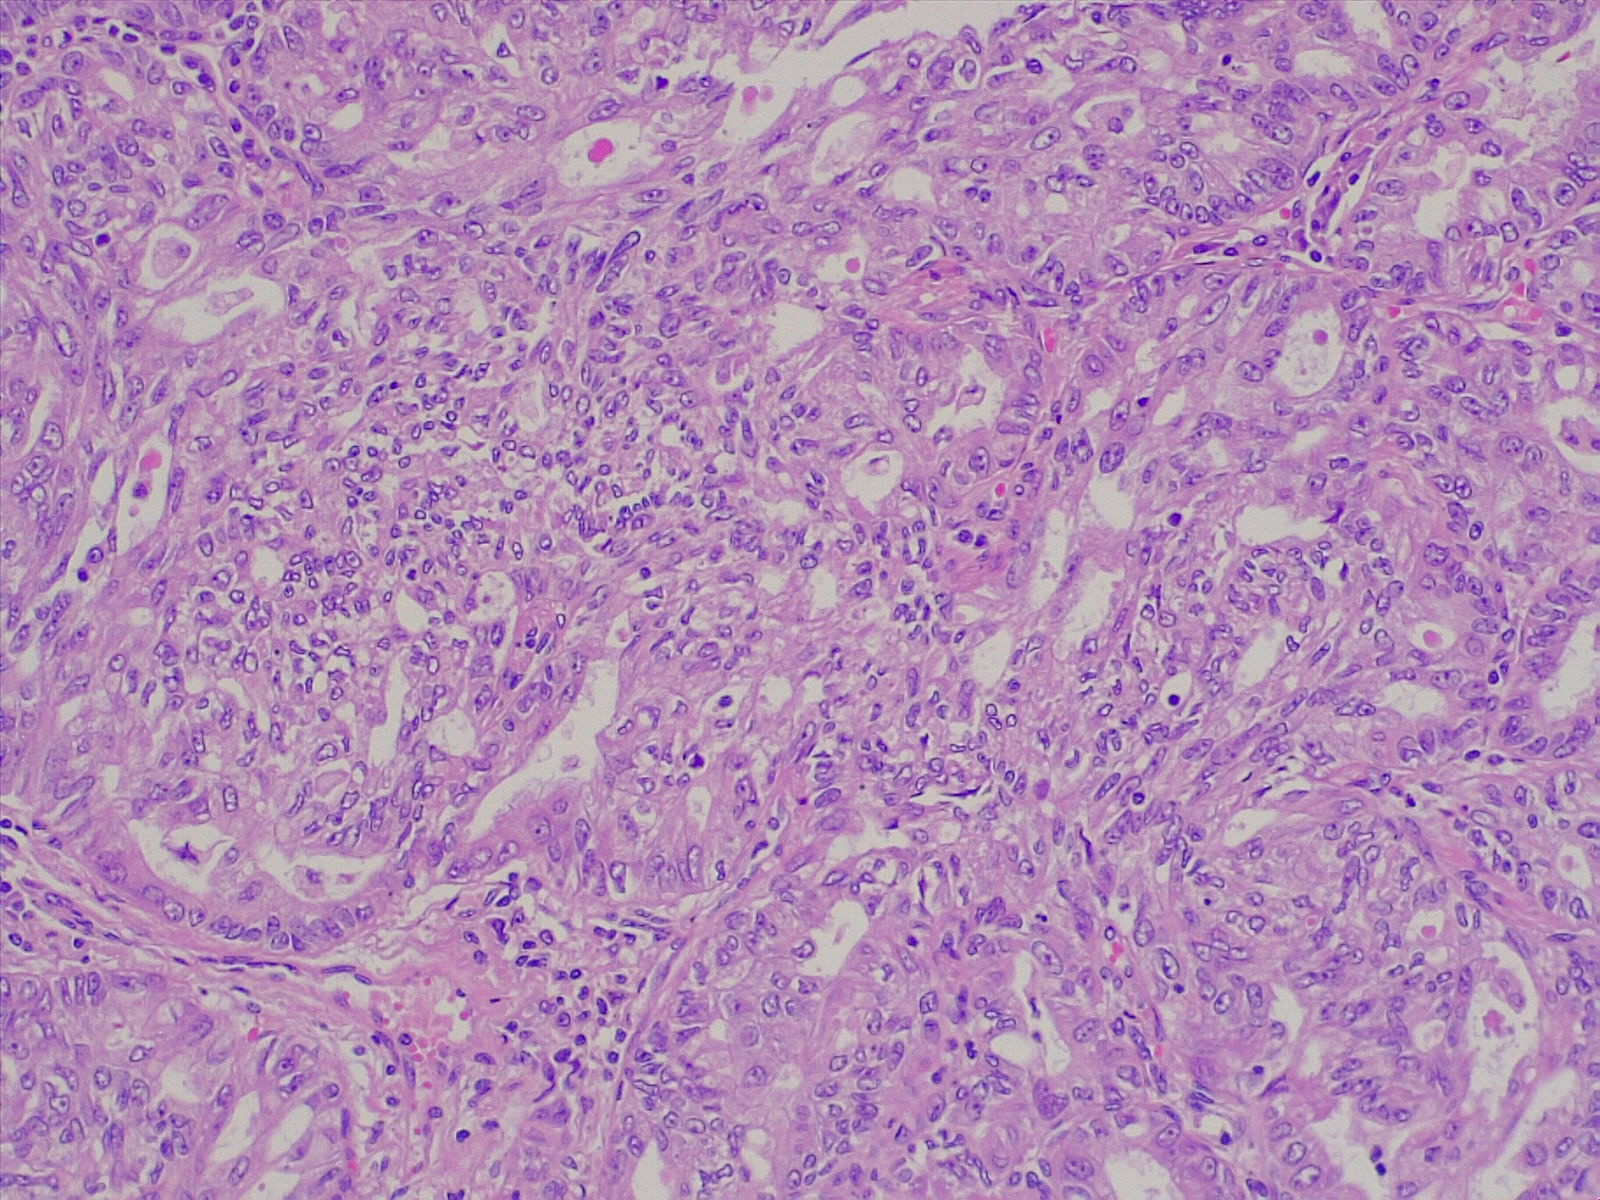
Label: lung adenocarcinoma, moderately differentiated